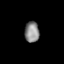
Tissue: prostate
Cell type: B cells
Senescence score: 0.6902
Nuclear area (px): 296
Mean DAPI intensity: 136.791